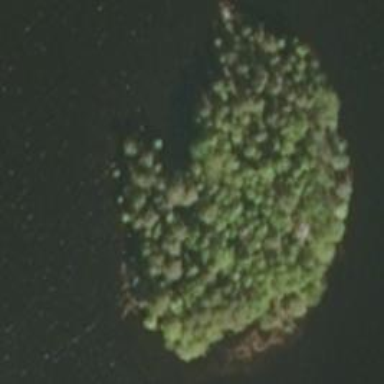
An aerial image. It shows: Image showing island.